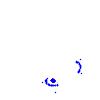
Particle: kaon